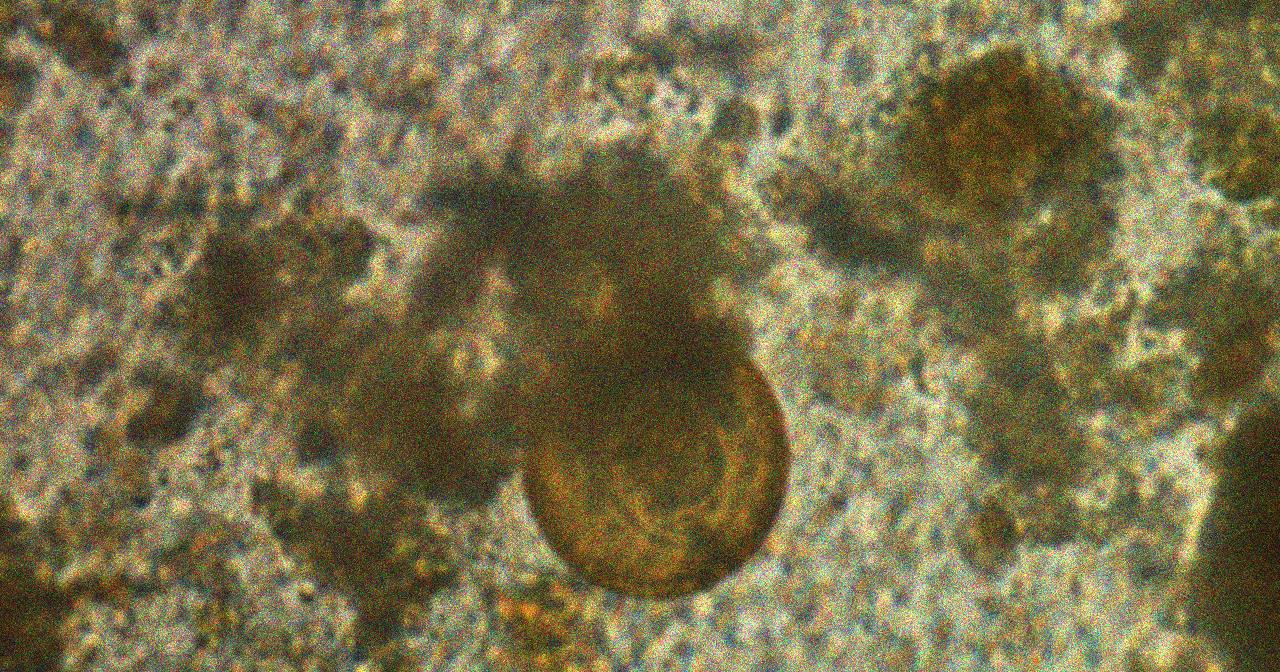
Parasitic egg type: Hymenolepis diminuta